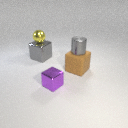
large brown rubber cube below small gray metal cylinder